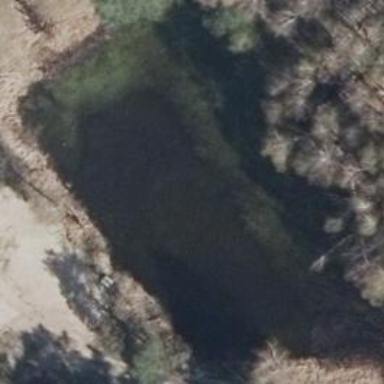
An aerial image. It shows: Pond with natural water.